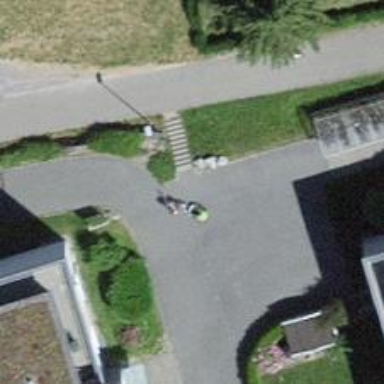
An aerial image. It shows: Road with steps.